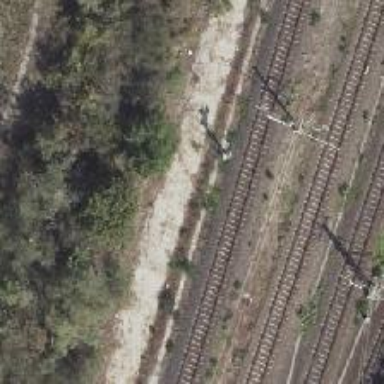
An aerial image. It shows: Railway signal.